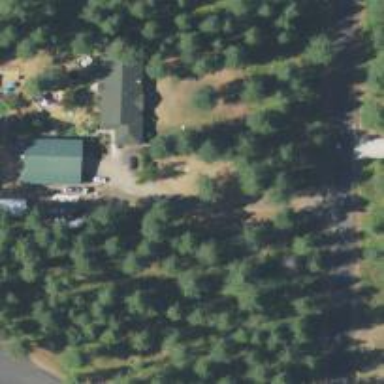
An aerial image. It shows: Driveway leading to service road.